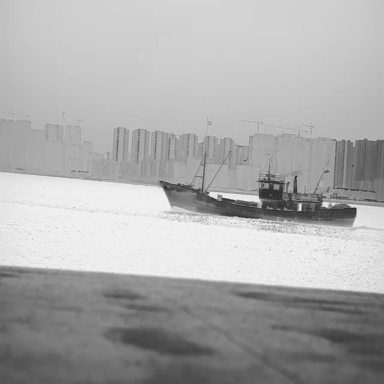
There is a bulk_carrier in the infrared image.